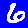
Digit: 6